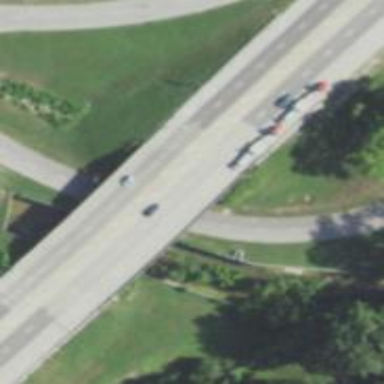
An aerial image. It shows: Trunk link highway.